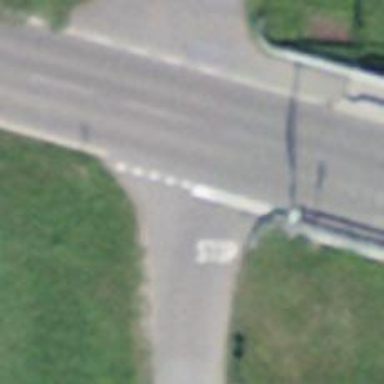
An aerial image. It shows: Road with stop sign.